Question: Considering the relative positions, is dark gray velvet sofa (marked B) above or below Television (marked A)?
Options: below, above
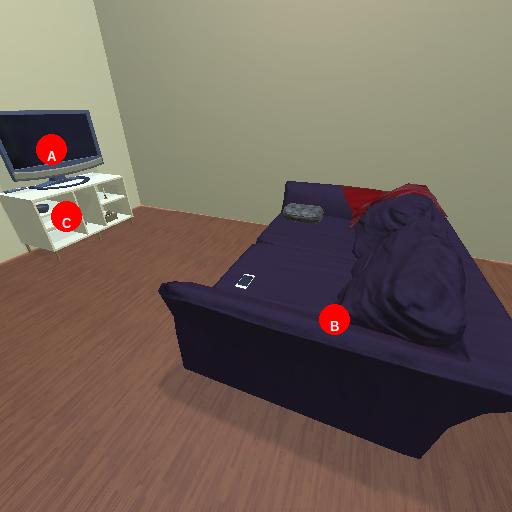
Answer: below